Interaction volume radius: 5 \u00c5
Interaction volume height: 20 \u00c5
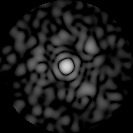
Disorder parameter: 0.8581